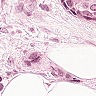
Metastatic tissue present: yes